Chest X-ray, PA view. Patient: 52 years old, sex M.
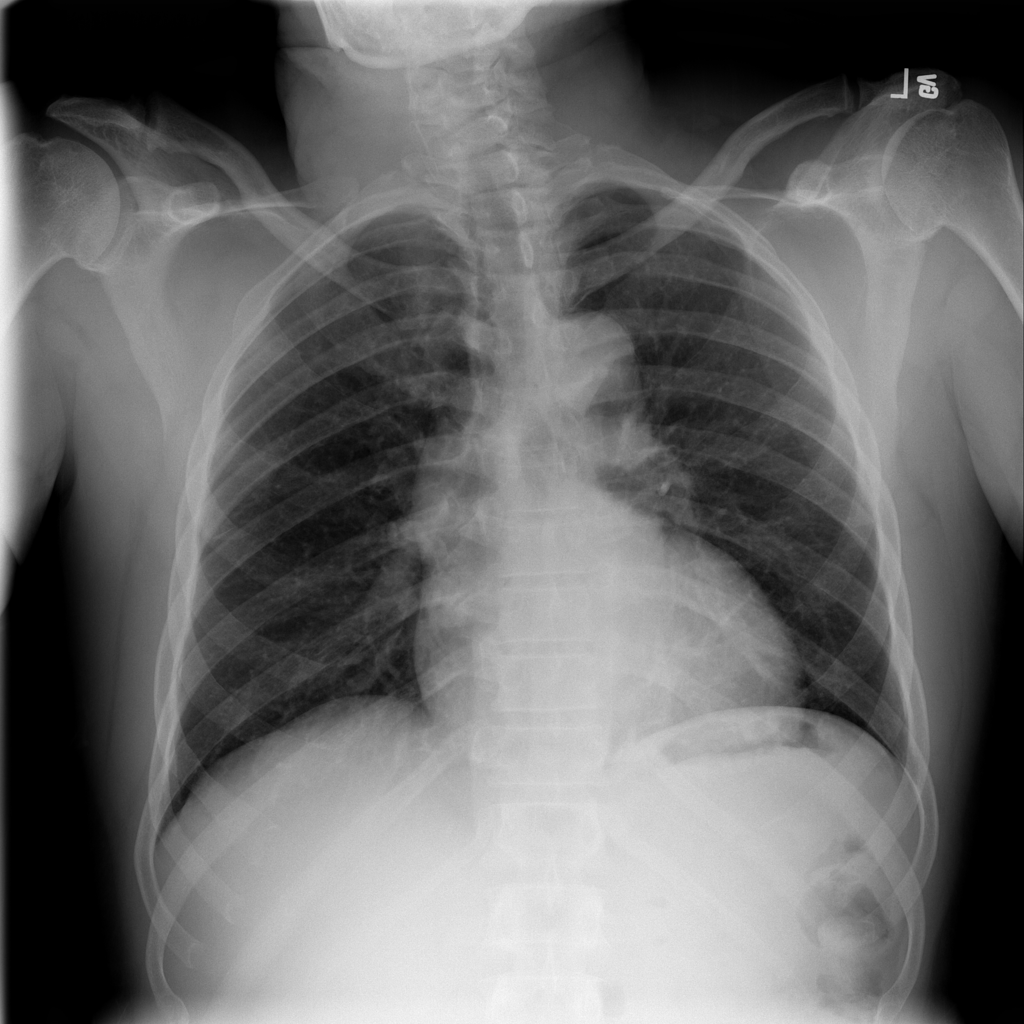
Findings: Infiltration